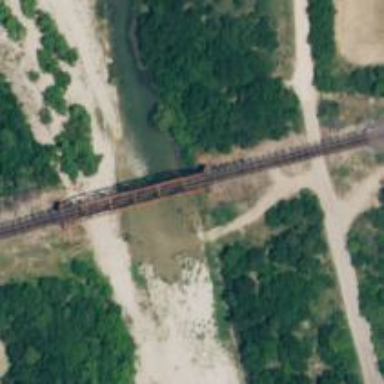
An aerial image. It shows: Trestle bridge over railway tracks.